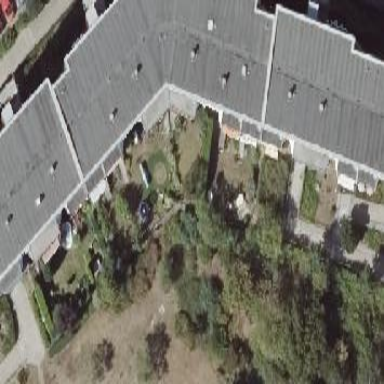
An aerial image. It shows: Garden area designated for leisure land.